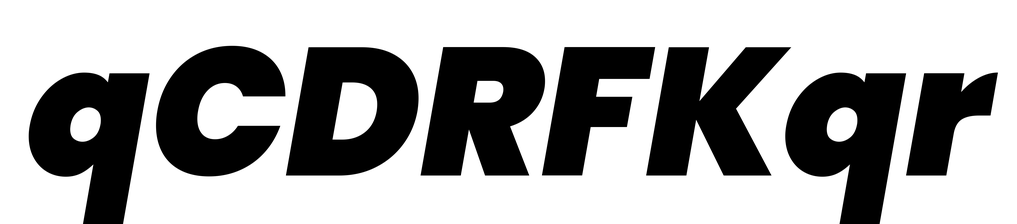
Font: Poppins-BlackItalic